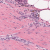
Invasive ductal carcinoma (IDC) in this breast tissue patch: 0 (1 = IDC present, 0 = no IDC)